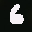
Label: 6